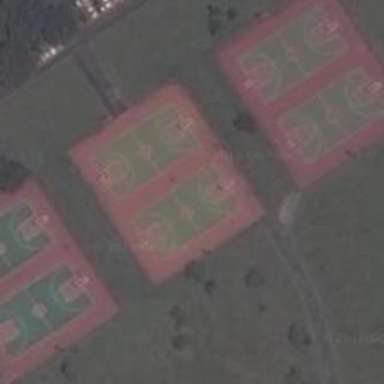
There are three square venues surrounded by green trees, where each site has two basketball courts .